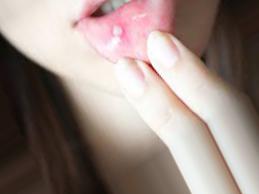
Condition: Mouth Ulcer